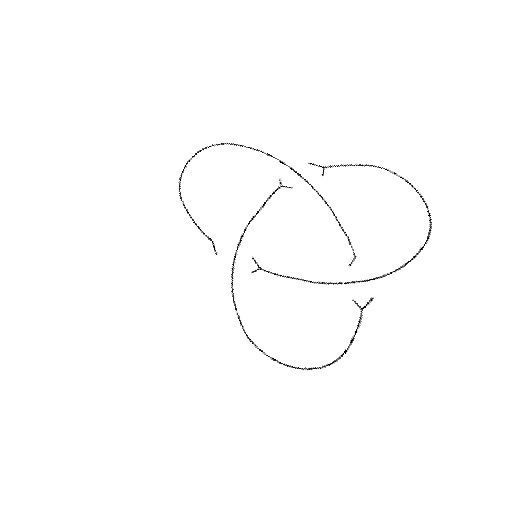
Crossing number: 3